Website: lowes
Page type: review-order
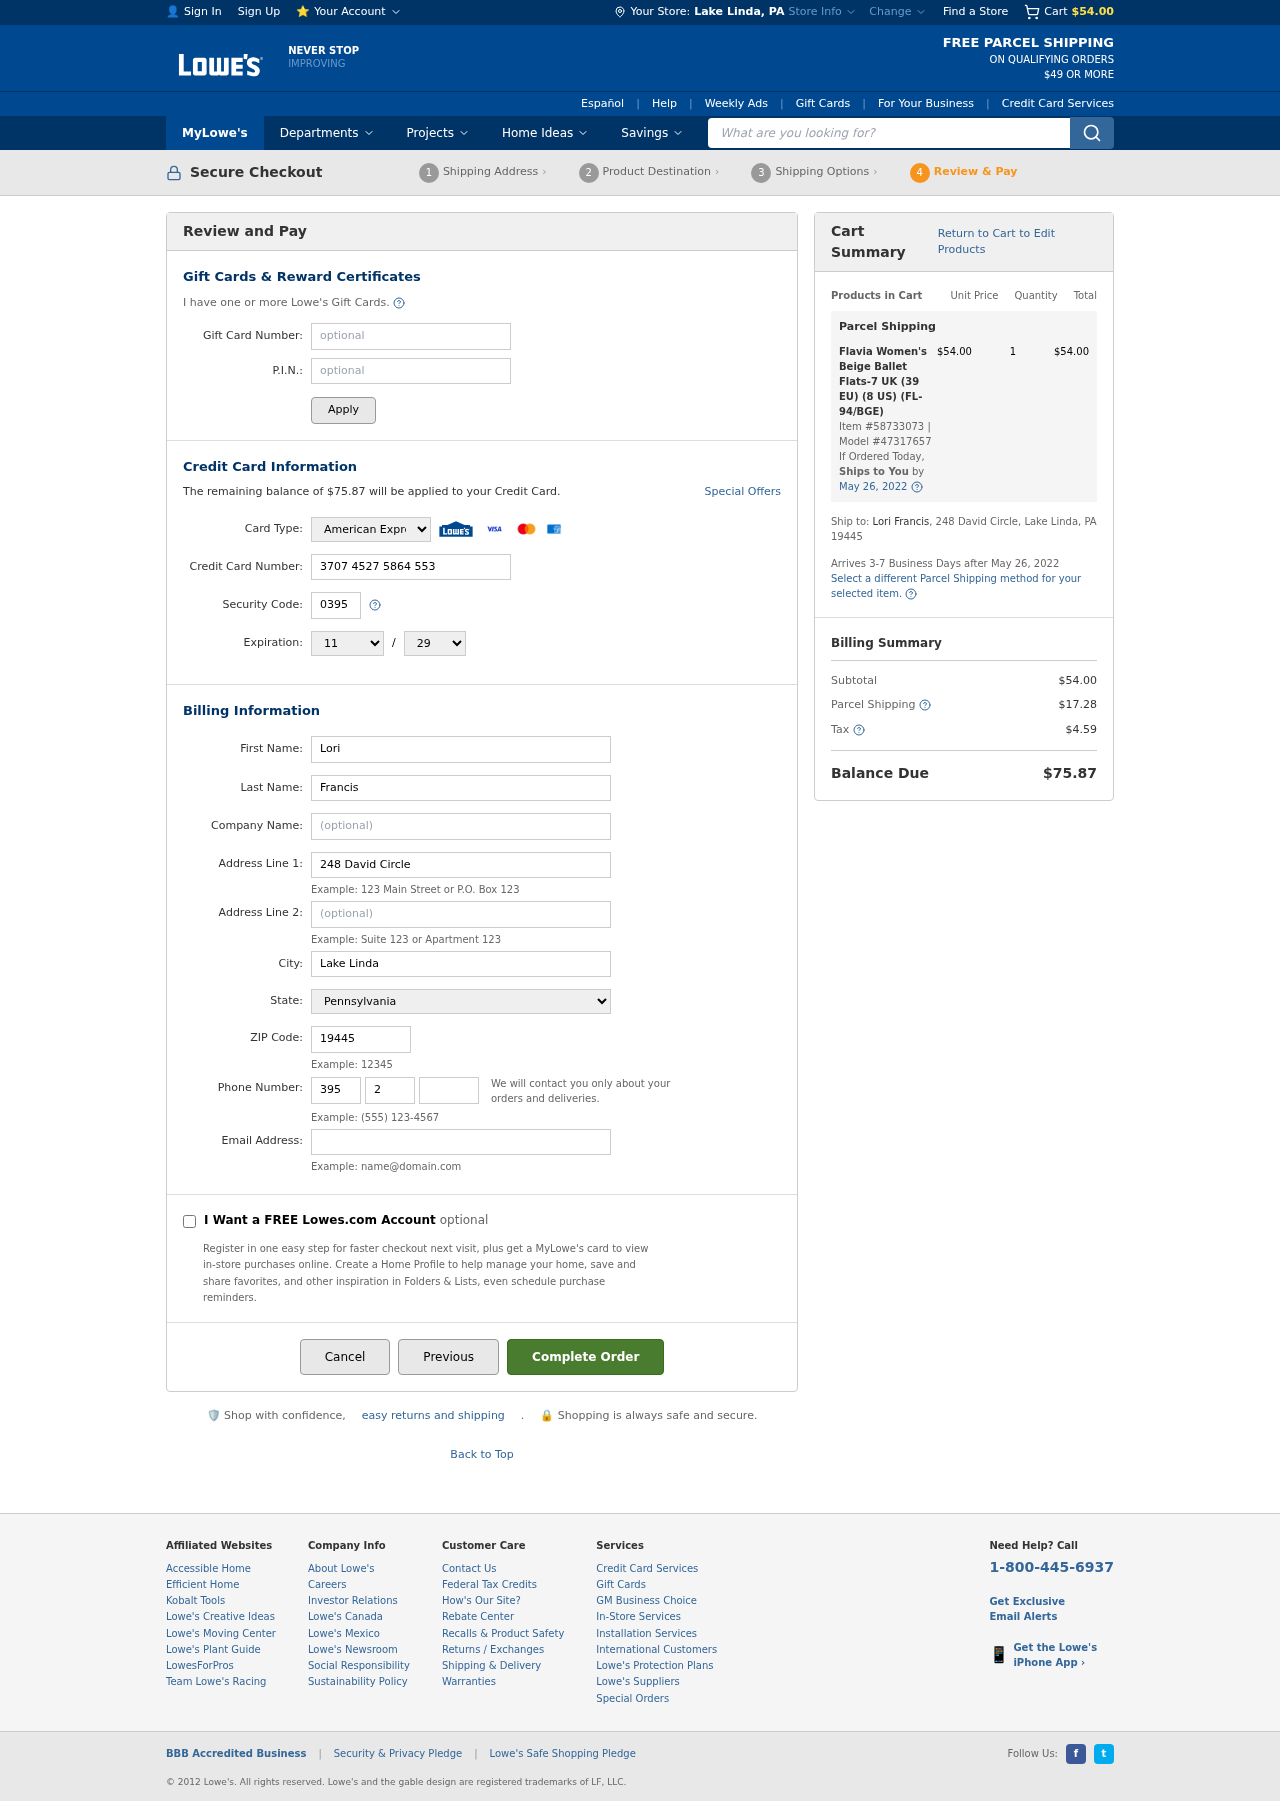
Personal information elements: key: PII_CARD_CVV
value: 0395
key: PII_CARD_EXPIRY_MONTH
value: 11
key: PII_CARD_EXPIRY_YEAR
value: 29
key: PII_CARD_NUMBER
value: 3707 4527 5864 553
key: PII_CARD_TYPE
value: American Express
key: PII_CITY
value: Lake Linda
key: PII_CITY_STATE
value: Lake Linda, PA
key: PII_EMAIL
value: lori_francis@yahoo.com
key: PII_FIRSTNAME
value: Lori
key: PII_LASTNAME
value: Francis
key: PII_PHONE_AREA
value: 395
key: PII_PHONE_PREFIX
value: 231
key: PII_PHONE_SUFFIX
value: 5426
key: PII_POSTCODE
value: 19445
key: PII_STATE
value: Pennsylvania
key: PII_STREET
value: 248 David Circle
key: PII_STREET2
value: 248 David Circle
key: PII_FULLNAME2
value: Lori Francis
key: PII_STATE_ABBR
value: PA
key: PII_POSTCODE_FULL
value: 19445
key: PII_CITY_STATE_ZIP
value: Lake Linda, PA 19445
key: PII_POSTCODE_NUMERIC
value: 19445
Product elements: key: PRODUCT1_NAME
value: Flavia Women's Beige Ballet Flats-7 UK (39 EU) (8 US) (FL-94/BGE)
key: PRODUCT1_PRICE
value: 54
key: PRODUCT1_QUANTITY
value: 1
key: PRODUCT1_ITEM_NUMBER
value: Item #58733073
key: PRODUCT1_MODEL_NUMBER
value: Model #47317657
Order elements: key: ORDER_SUBTOTAL
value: $54.00
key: ORDER_BALANCE_DUE
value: $75.87
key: ORDER_SHIPPING_DATE
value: May 26, 2022
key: ORDER_ITEM_TOTAL
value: $54.00
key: ORDER_SHIPPING_DATE2
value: May 26, 2022
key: ORDER_SHIPPING_COST
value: $17.28
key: ORDER_TAX
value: $4.59
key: ORDER_TOTAL
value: $75.87
Search elements: key: HEADER_SEARCH
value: What are you looking for?